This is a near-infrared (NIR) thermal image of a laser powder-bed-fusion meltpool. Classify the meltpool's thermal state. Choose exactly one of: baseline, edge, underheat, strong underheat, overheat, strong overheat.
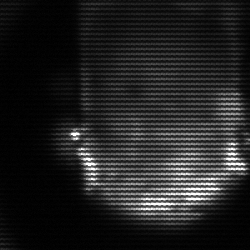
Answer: baseline